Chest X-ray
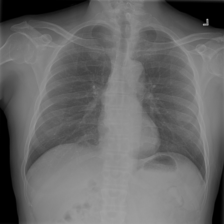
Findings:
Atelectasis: negative
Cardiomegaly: negative
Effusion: negative
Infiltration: negative
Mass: negative
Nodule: negative
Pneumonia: negative
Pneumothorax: negative
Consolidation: negative
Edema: negative
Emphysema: negative
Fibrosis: negative
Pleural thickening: negative
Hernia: negative